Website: apple
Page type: billing-address
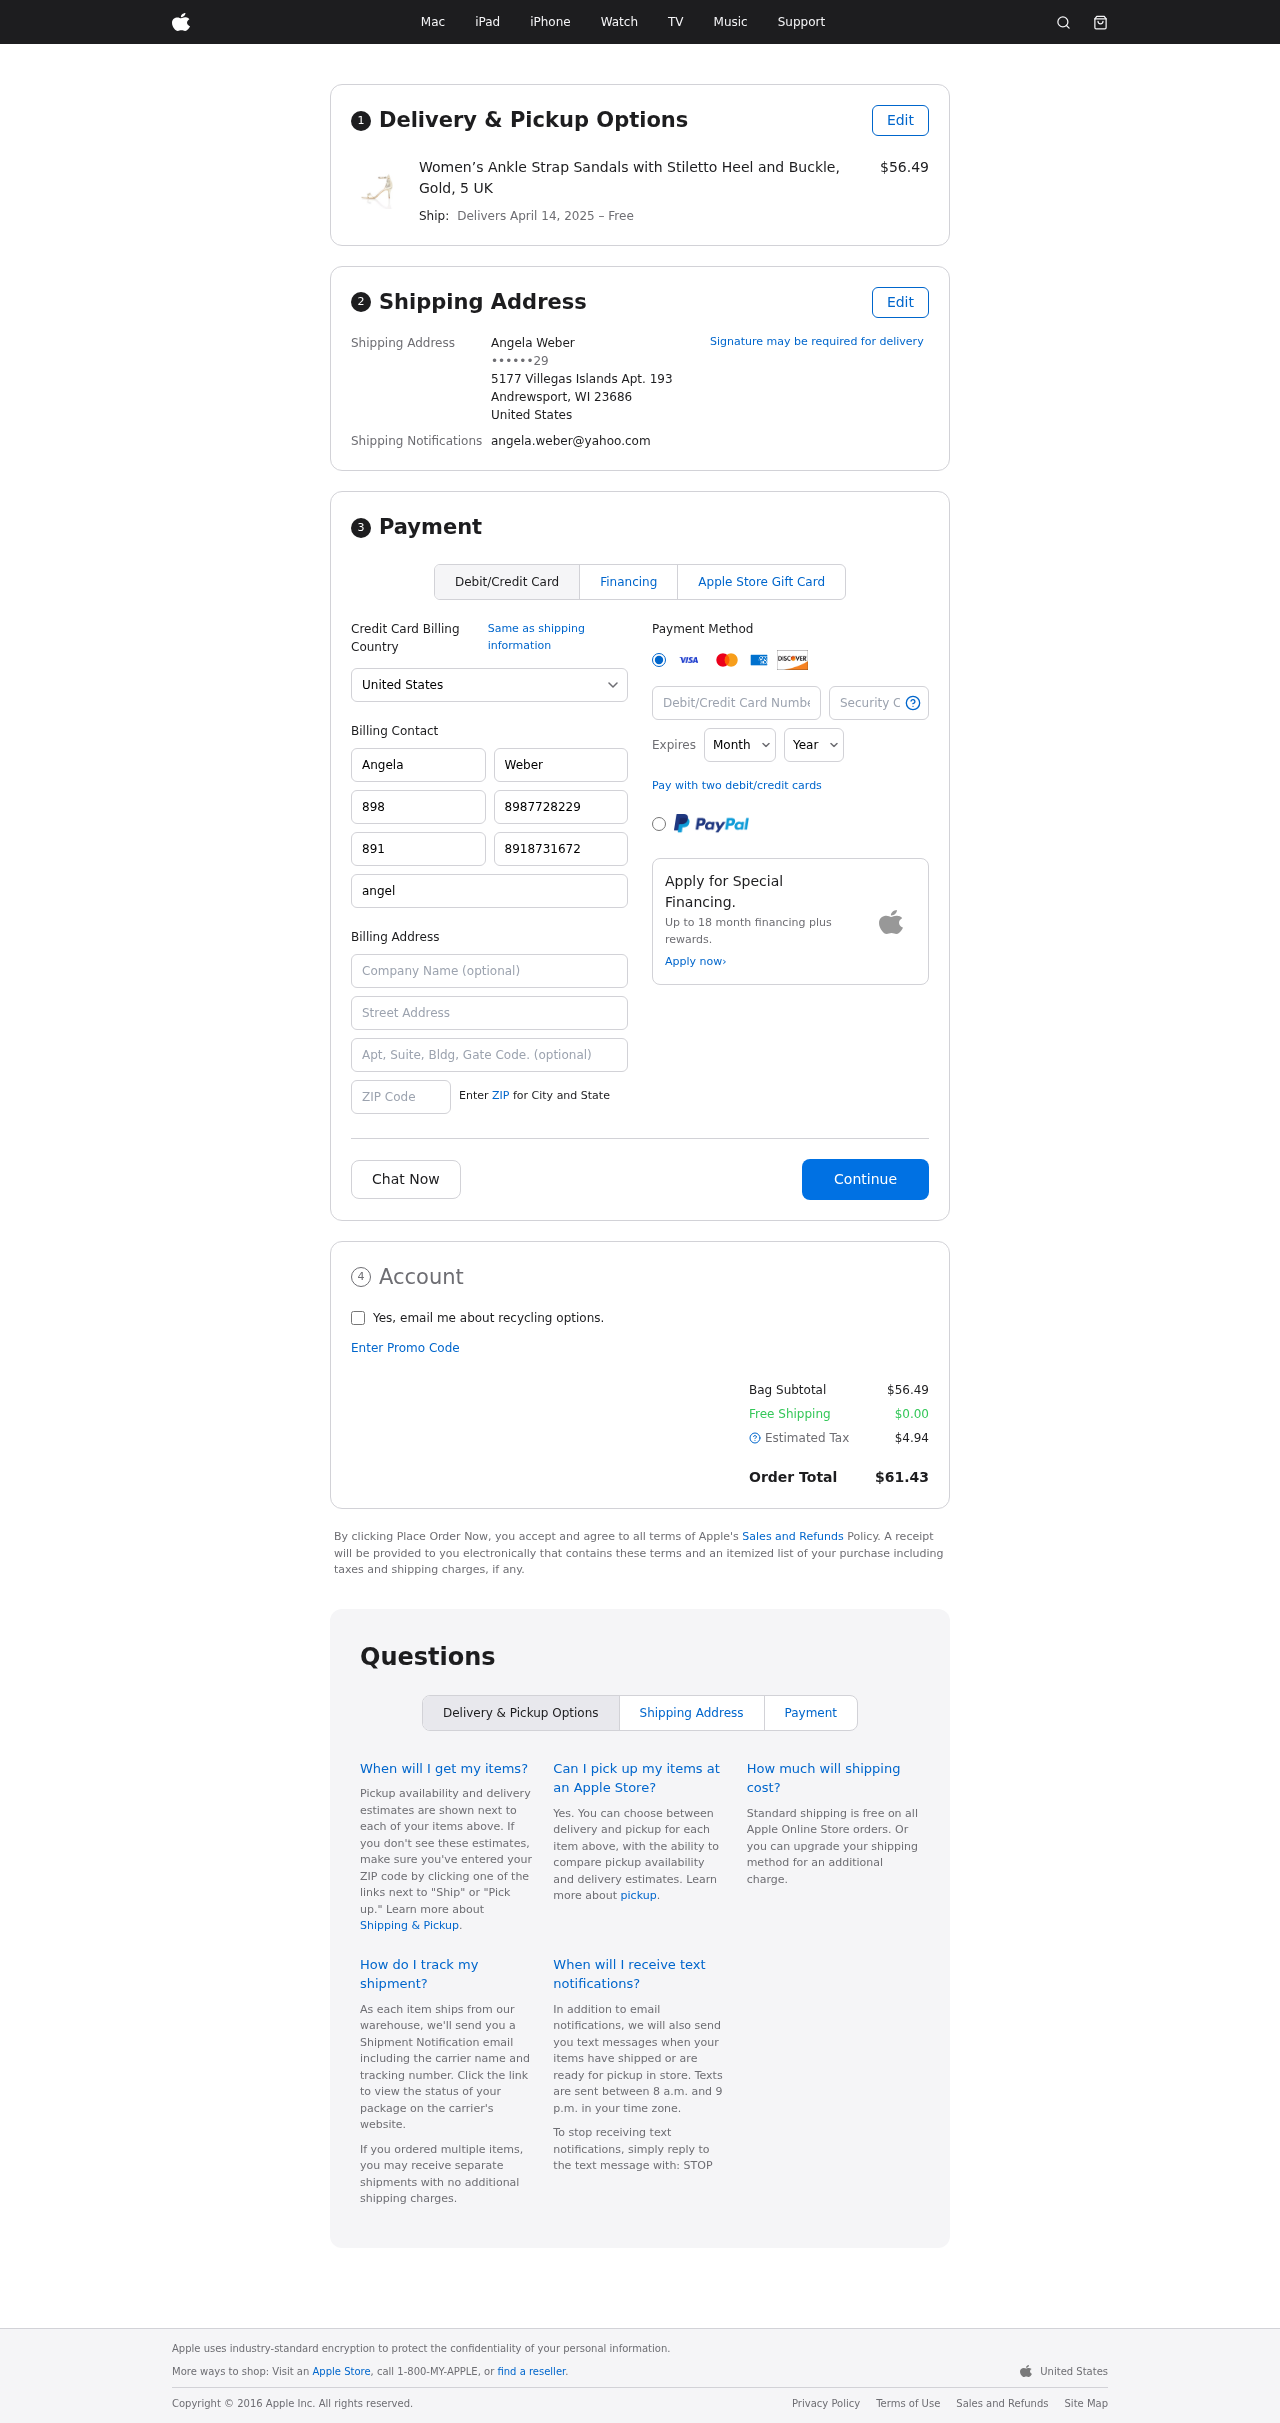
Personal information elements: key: PII_CARD_CVV
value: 8407
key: PII_CARD_EXPIRY_MONTH
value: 05
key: PII_CARD_EXPIRY_YEAR
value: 26
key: PII_CARD_NUMBER
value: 3727 4192 6690 941
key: PII_CITY_STATE_ZIP
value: Andrewsport, WI 23686
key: PII_COUNTRY
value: United States
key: PII_EMAIL
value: angela.weber@yahoo.com
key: PII_FULLNAME
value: Angela Weber
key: PII_STREET
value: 5177 Villegas Islands Apt. 193
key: PII_PHONE_MASKED
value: ••••••29
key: PII_BILLING_FIRSTNAME
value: Angela
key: PII_BILLING_LASTNAME
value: Weber
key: PII_BILLING_PHONE_AREA
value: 898
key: PII_BILLING_PHONE
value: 8987728229
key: PII_BILLING_PHONE_ALT_AREA
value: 891
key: PII_BILLING_PHONE_ALT
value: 8918731672
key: PII_BILLING_EMAIL
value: angela.weber@yahoo.com
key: PII_BILLING_COMPANY
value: Johnson PLC
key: PII_BILLING_STREET
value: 5177 Villegas Islands Apt. 193
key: PII_BILLING_POSTCODE
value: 23686
Product elements: key: PRODUCT1_NAME
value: Women’s Ankle Strap Sandals with Stiletto Heel and Buckle, Gold, 5 UK
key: PRODUCT1_PRICE
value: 56.49
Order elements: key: ORDER_DELIVERY_DATE
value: April 14, 2025
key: ORDER_SUBTOTAL
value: $56.49
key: ORDER_SHIPPING_COST
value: $0.00
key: ORDER_TAX
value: $4.94
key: ORDER_TOTAL
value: $61.43